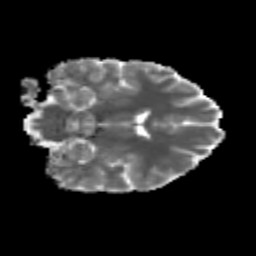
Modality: MD
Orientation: coronal
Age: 21
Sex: female
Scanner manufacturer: siemens
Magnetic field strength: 3 T
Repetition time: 3.5 s
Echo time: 0.125 s